Interaction volume radius: 10 \u00c5
Interaction volume height: 10 \u00c5
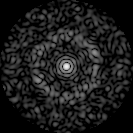
Disorder parameter: 0.8352